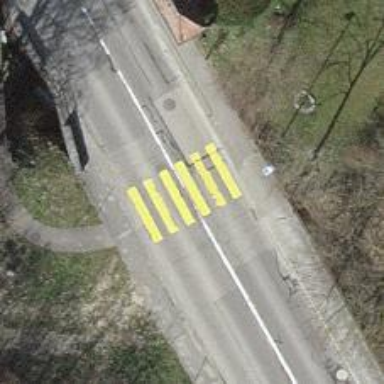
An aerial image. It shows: Uncontrolled zebra crossing.